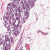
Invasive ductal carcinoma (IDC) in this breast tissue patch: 0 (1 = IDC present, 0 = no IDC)